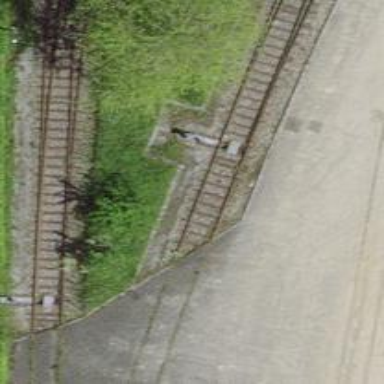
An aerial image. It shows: Railway switch.